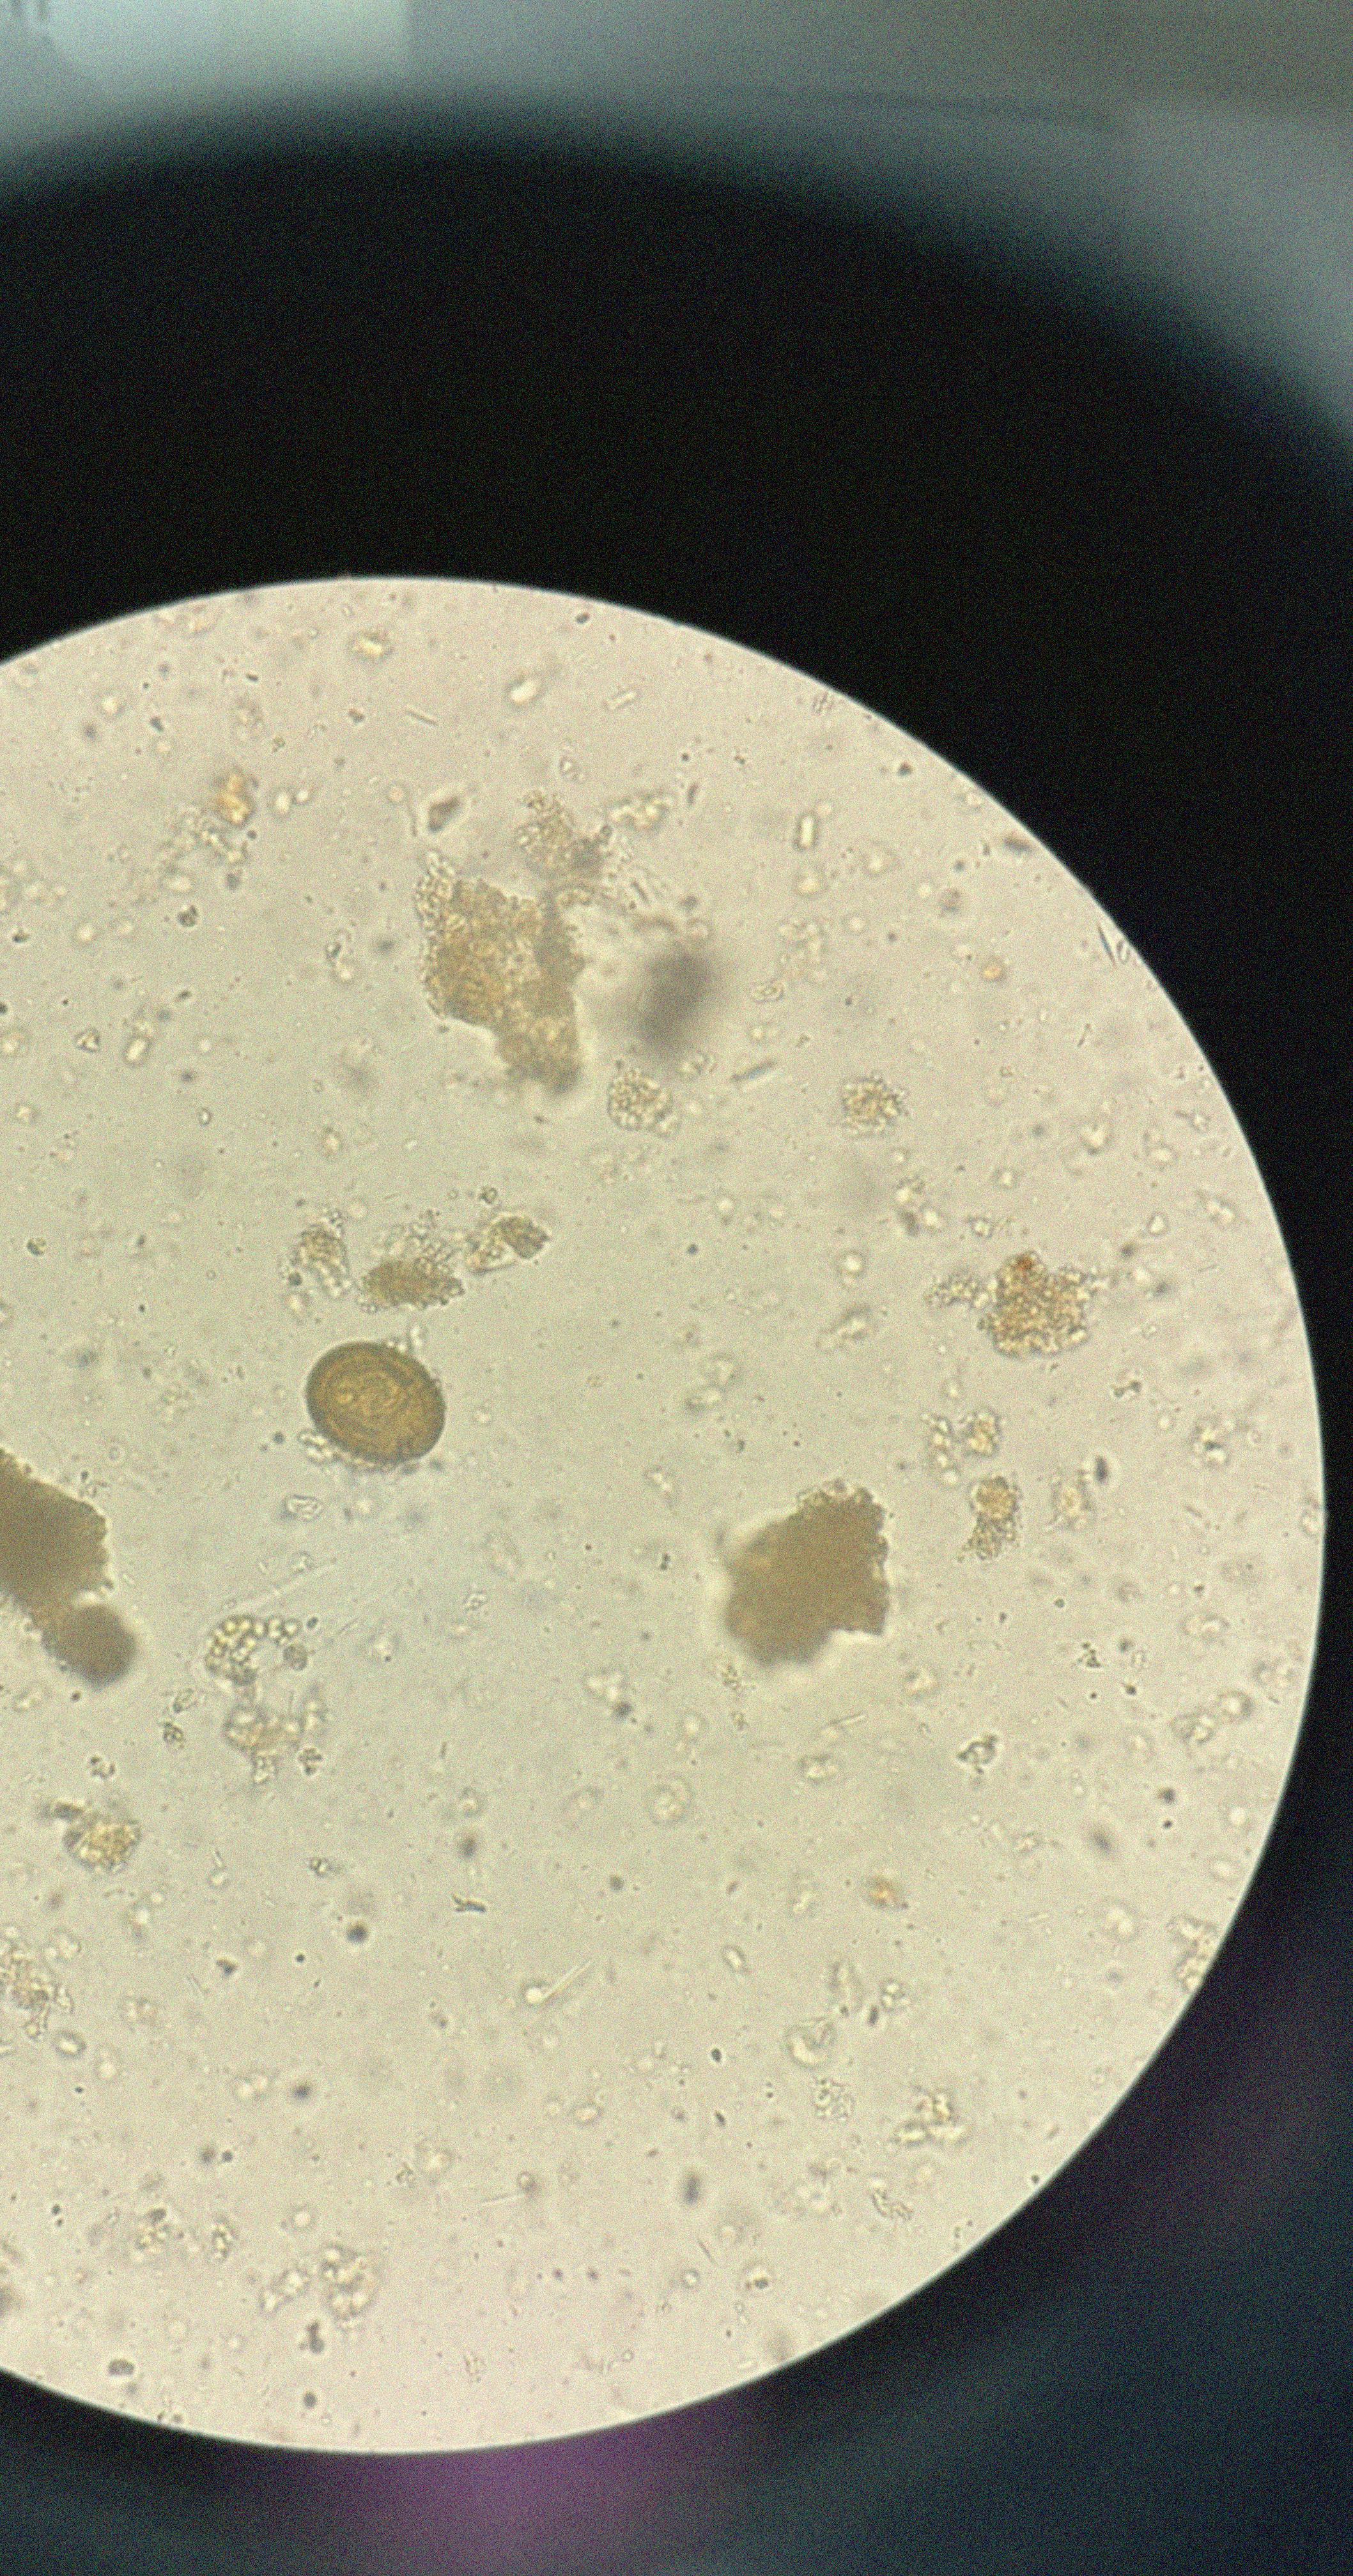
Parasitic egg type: Taenia spp. egg